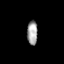
Tissue: prostate
Cell type: B cells
Senescence score: 0.695
Nuclear area (px): 245
Mean DAPI intensity: 161.718